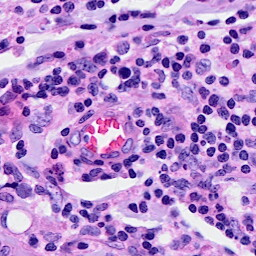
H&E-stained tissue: Breast